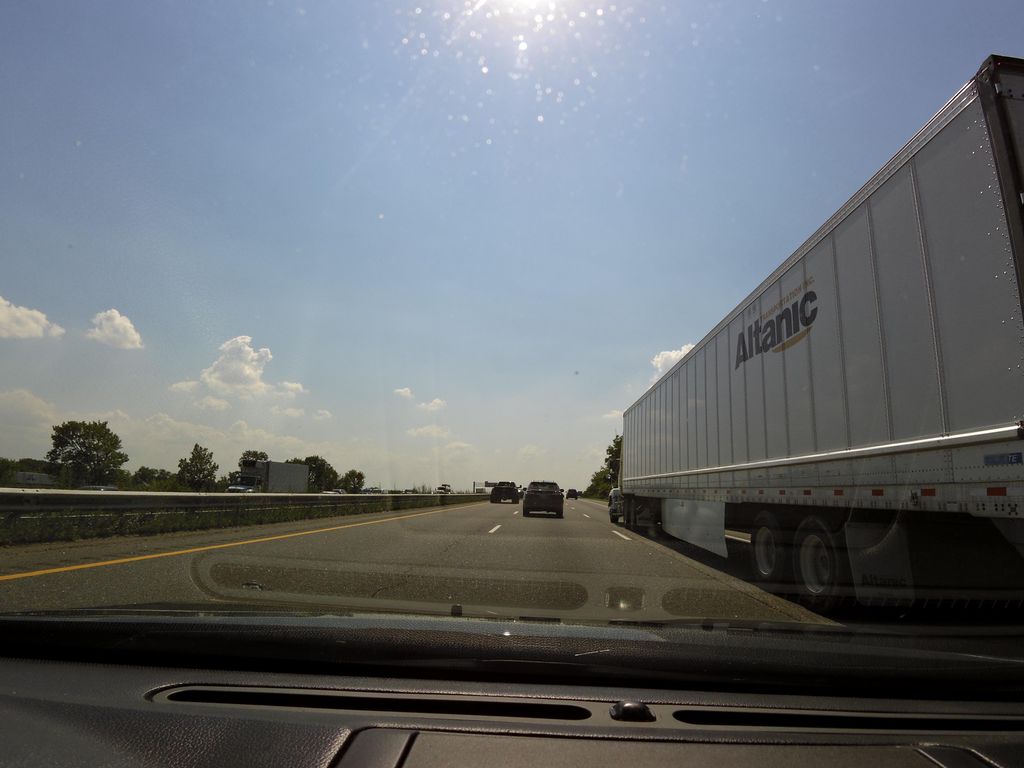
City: hamilton